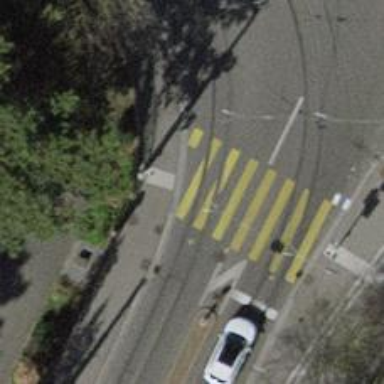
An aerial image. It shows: Tram crossing on the railway.